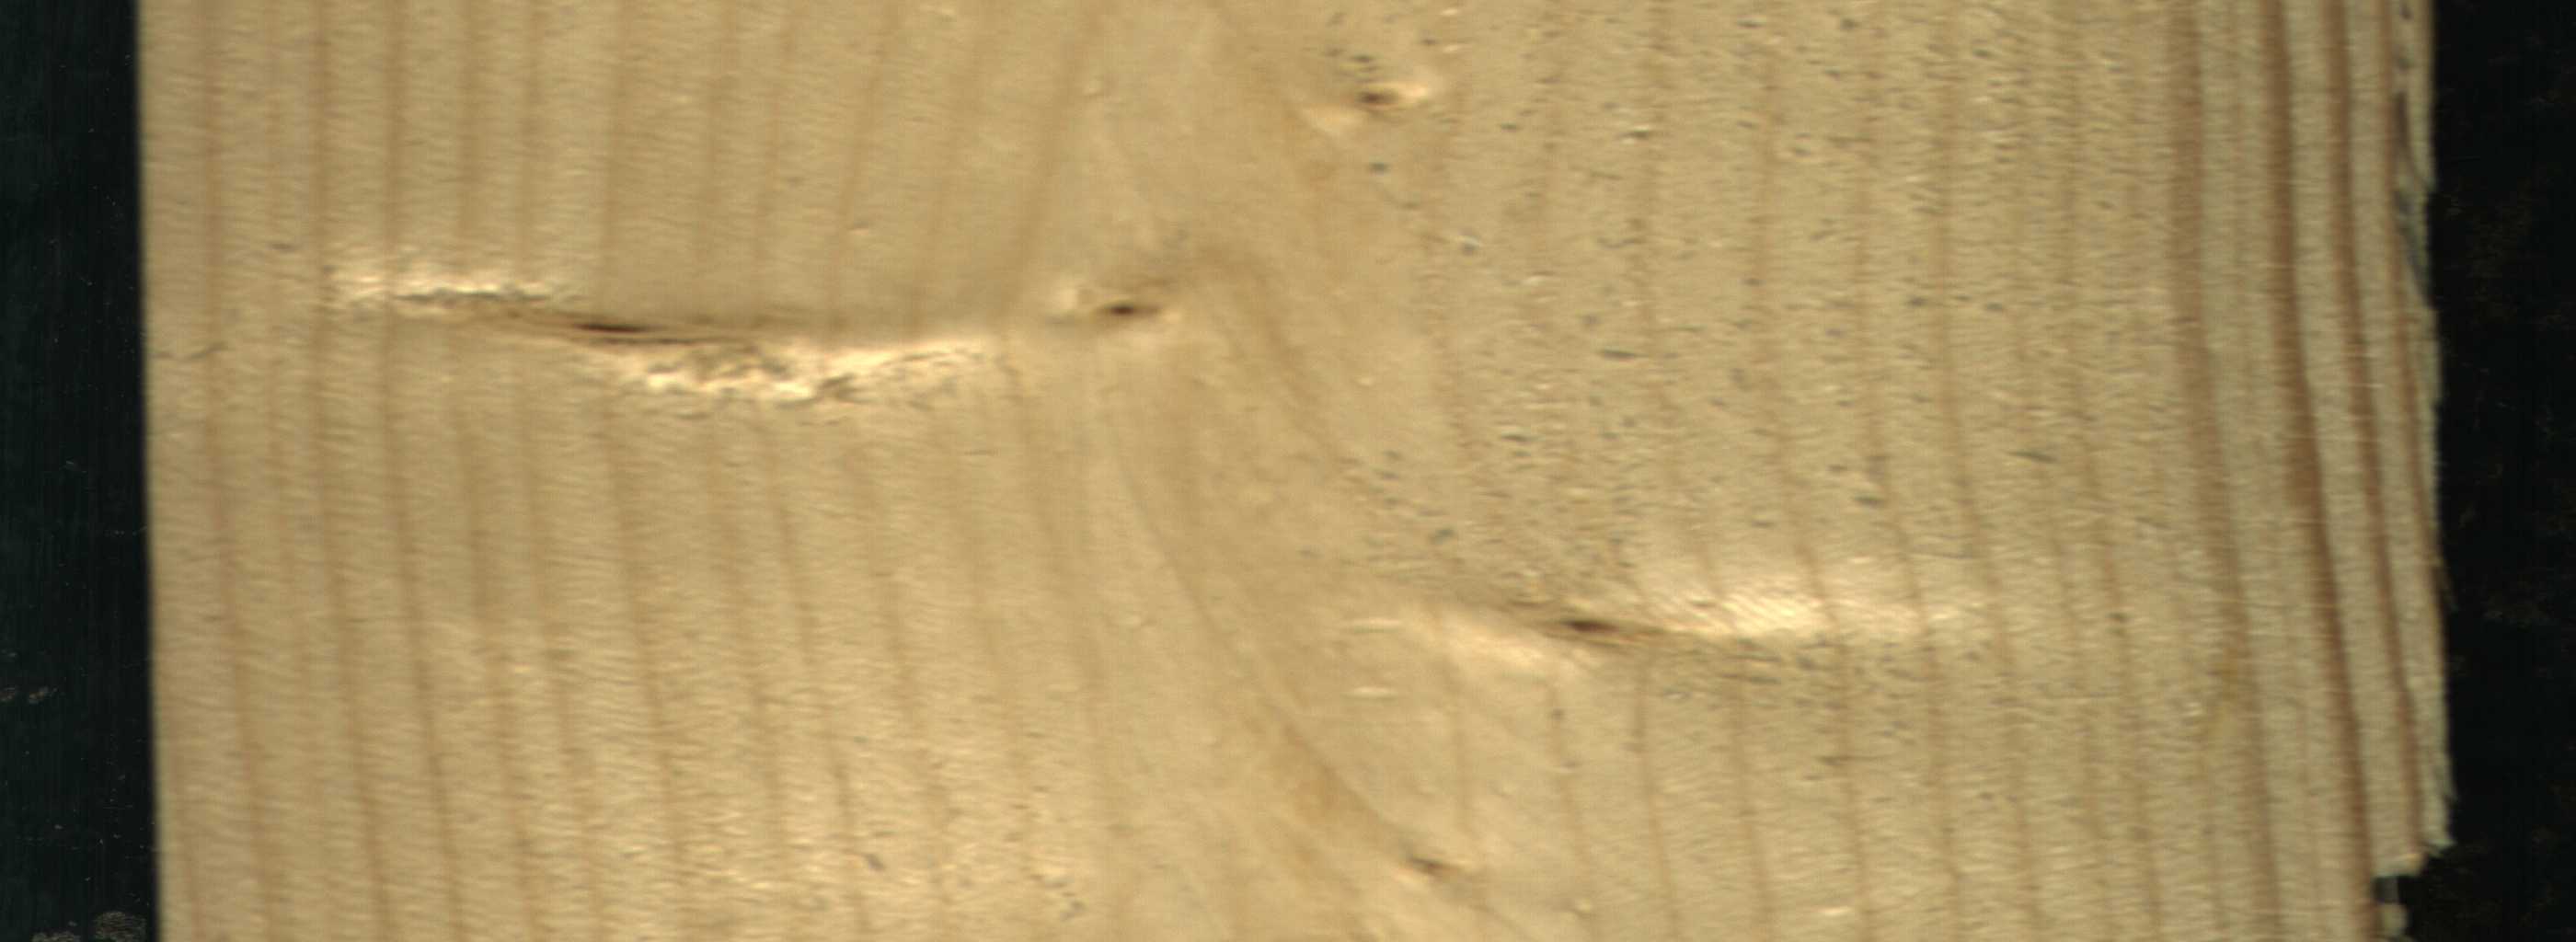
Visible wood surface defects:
Live_Knot
Live_Knot
Live_Knot
Live_Knot